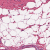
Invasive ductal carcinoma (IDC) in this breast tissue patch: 0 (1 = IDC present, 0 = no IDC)